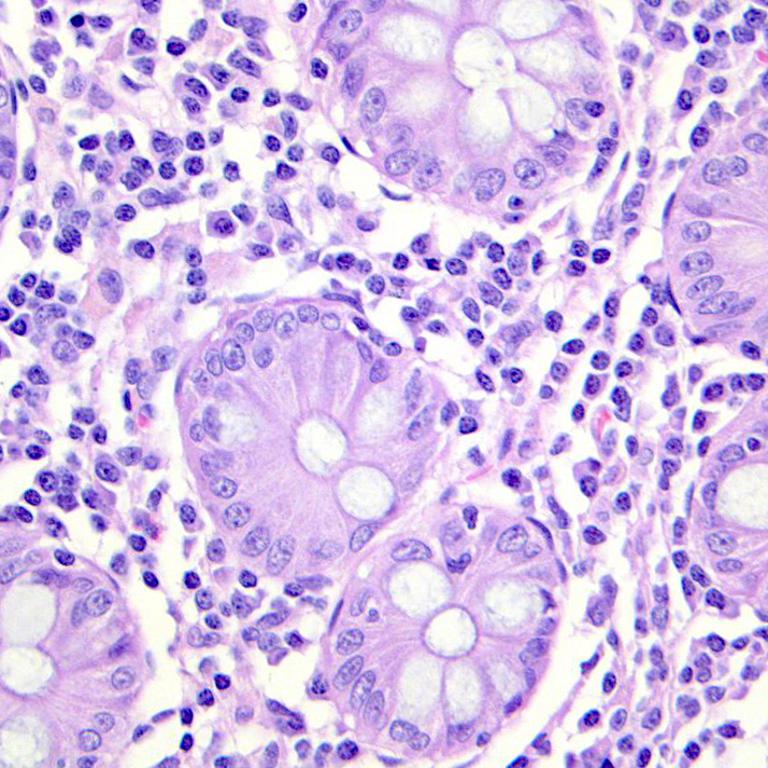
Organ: colon
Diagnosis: benign